九年级 · 度量几何学
如图, 线段 $C D$ 是 $\odot O$ 的直径, $C D \perp A B$ 于点 $E$, 若 $A B$ 长为 $16, O E$ 长为 6 , 则 $\odot O$ 半径是 $(\quad$ )

  (第 8 题)

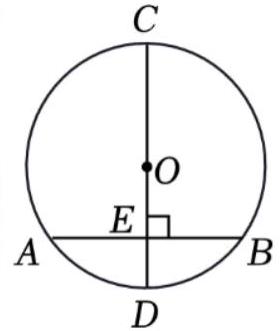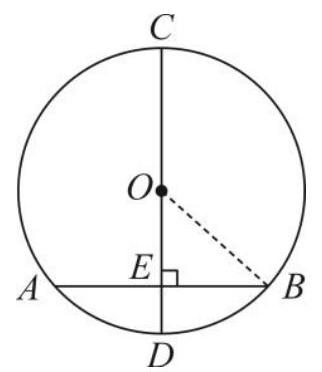
A. 5
  B. 6
  C. 8
  D. 10

答案: D
解析: 连接 $O B$, 由垂径定理可得 $B E=A E=8$, 由勾股定理计算即可获得答案.

【详解】解: 如图, 连接 $O B$,

$\because$ 线段 $C D$ 是 $\odot O$ 的直径, $C D \perp A B$ 于点 $E, A B=16$,

$\therefore B E=A E=\frac{1}{2} A B=\frac{1}{2} \times 16=8$,

$\therefore$ 在 Rt $\triangle O B E$ 中, 可有 $O B=\sqrt{O E^{2}+B E^{2}}=\sqrt{6^{2}+8^{2}}=10$,

$\therefore \odot O$ 半径是 10 .

故选: D.

【点睛】本题主要考查了垂径定理及勾股定理等知识, 理解并掌握垂径定理是解题关键.